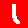
Digit: 1